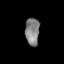
Tissue: skin
Cell type: Epithelial cells
Senescence score: 0.6766
Nuclear area (px): 389
Mean DAPI intensity: 127.661